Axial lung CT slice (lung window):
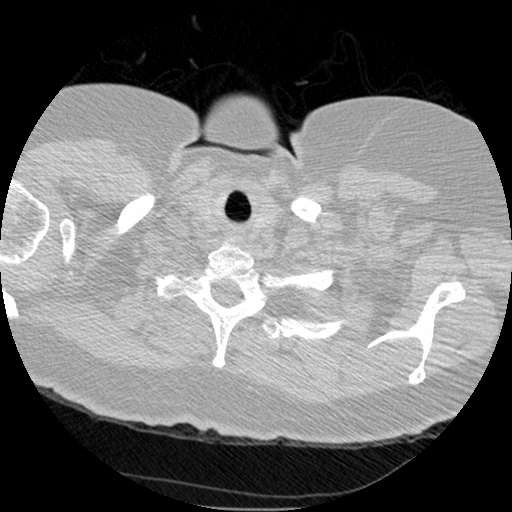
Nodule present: no